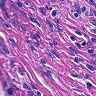
Metastatic tissue present: yes